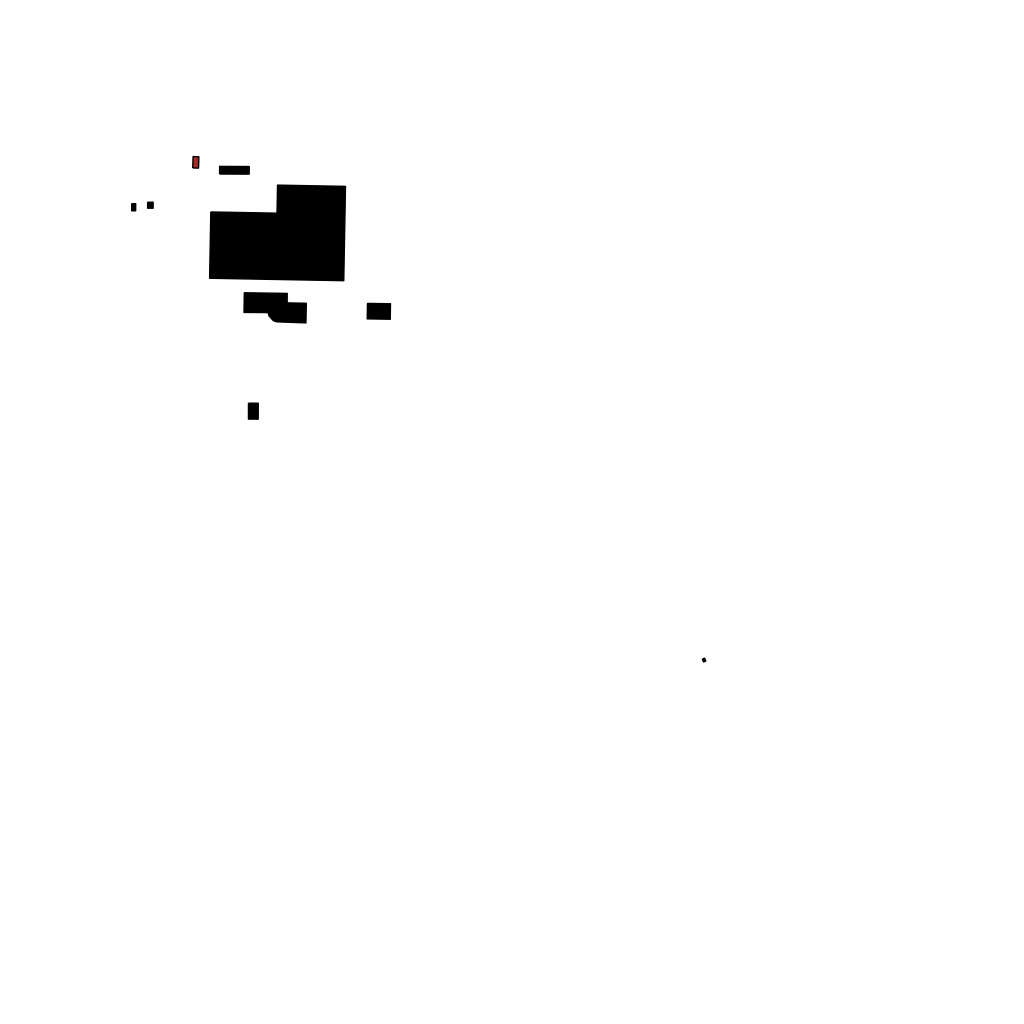
Tags: overhead vector_map, business, industrial, recreation, transport, high_rise, individual_rise, density_1, Building, Facility, 1.0 km²